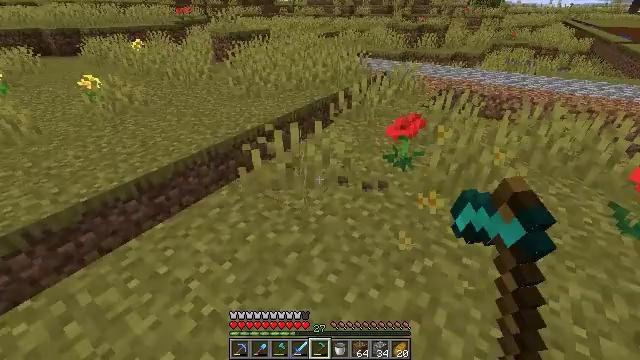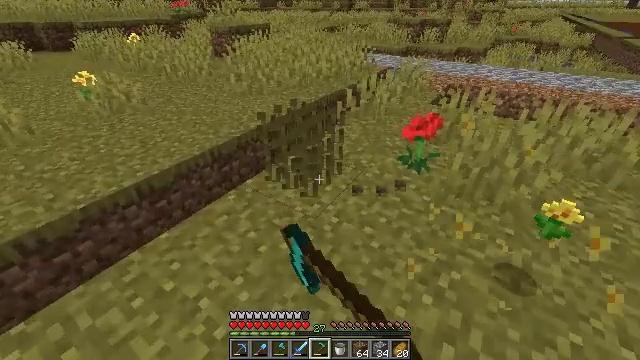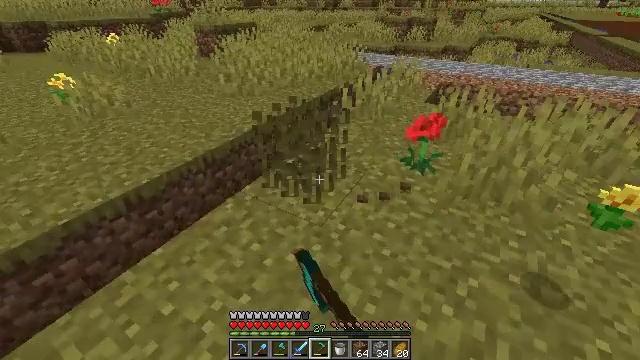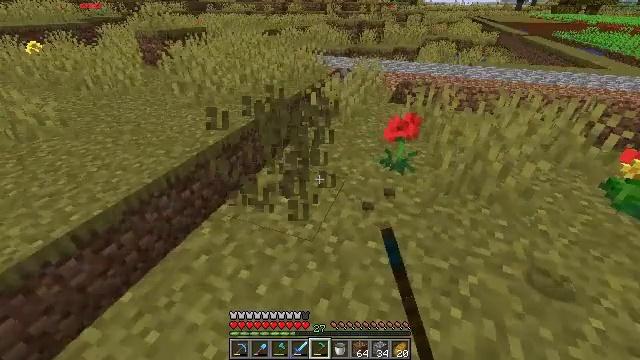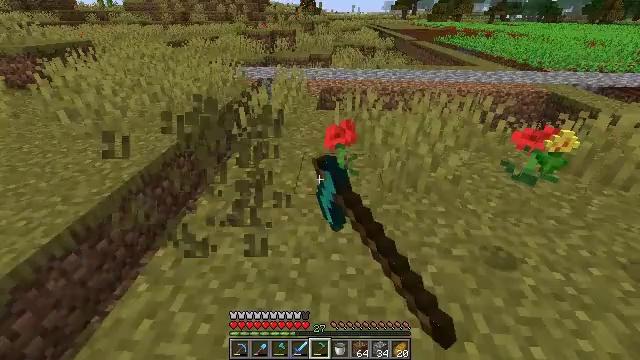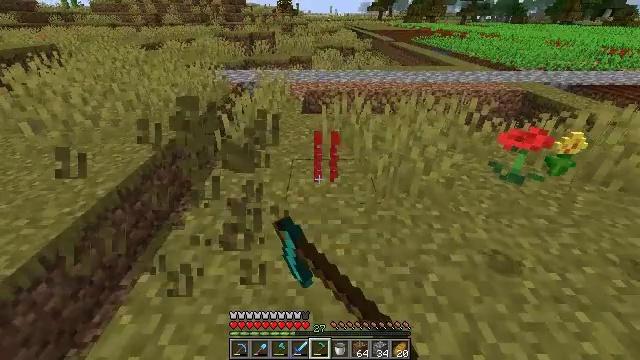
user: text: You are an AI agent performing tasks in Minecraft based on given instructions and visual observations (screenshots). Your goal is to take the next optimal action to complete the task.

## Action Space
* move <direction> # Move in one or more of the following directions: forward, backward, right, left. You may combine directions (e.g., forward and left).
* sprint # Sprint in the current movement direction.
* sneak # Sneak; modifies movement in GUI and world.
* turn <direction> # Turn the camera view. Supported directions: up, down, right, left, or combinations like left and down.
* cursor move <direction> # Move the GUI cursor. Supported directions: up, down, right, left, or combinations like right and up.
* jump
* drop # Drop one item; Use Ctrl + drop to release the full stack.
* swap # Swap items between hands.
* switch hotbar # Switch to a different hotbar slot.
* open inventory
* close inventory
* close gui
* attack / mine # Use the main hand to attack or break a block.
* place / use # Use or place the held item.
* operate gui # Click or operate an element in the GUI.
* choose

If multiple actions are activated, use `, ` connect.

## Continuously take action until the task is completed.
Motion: motion action
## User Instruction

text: Gather grass on the ground.
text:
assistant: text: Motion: move forward and move left, turn down, attack / mine
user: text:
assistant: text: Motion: move forward and move left, turn right, attack / mine
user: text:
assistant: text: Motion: move forward and move left, turn right, attack / mine
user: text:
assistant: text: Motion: move forward, turn right and up, attack / mine
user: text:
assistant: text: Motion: move forward, turn right, attack / mine
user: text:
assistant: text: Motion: attack / mine